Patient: sex M, age 51
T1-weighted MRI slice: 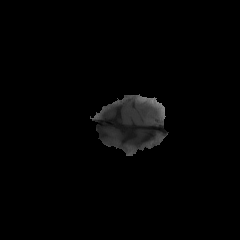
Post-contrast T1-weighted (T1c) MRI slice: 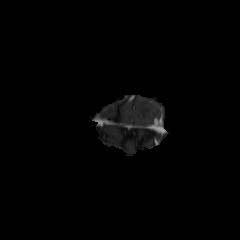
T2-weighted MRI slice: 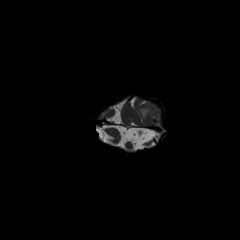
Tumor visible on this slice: yes
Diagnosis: Glioblastoma, IDH-wildtype
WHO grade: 4